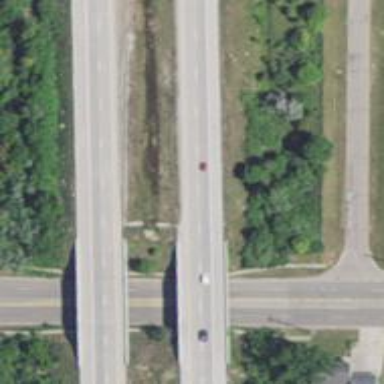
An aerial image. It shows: Bridge over motorway.